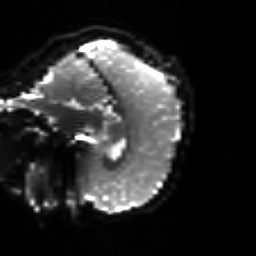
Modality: sbref
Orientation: sagittal
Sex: male
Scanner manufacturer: siemens
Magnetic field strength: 3 T
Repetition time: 5 s
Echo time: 0.071 s